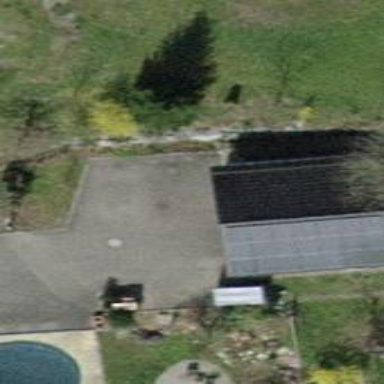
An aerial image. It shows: Shed.